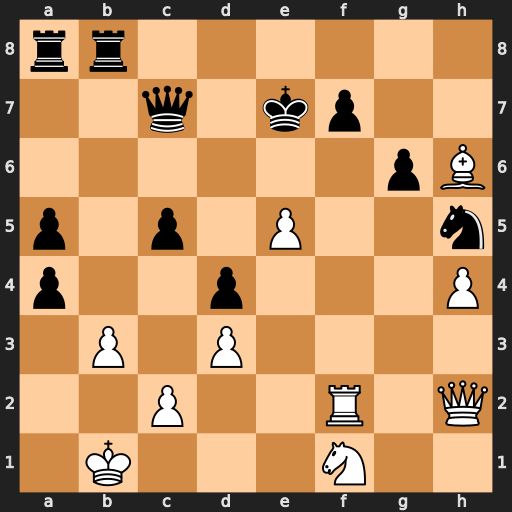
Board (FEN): rr6/2q1kp2/6pB/p1p1P2n/p2p3P/1P1P4/2P2R1Q/1K3N2
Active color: w
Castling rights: -
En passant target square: -
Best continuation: Rxf7+ Kxf7 e6+ Kxe6 Qxc7